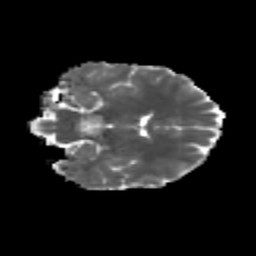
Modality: MD
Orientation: coronal
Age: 31
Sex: female
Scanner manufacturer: siemens
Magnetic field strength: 3 T
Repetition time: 3.5 s
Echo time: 0.113 s